Question: I am writing a simple function in 'cython' using 'numpy' but it seems that 'cython' is producing a ton of API while converting to 'C++'. Could anyone help me with the error? I did not find anything more in the 'cython' docs.
operations.pyx:
'''
import numpy as np
cimport numpy as np
import cython
cimport cython
@cython.boundscheck(False)
@cython.wraparound(False)
@cython.nonecheck(False)
def diff(np.ndarray[np.float64_t, ndim=2] a,
np.ndarray[np.float64_t, ndim=2] b):
cdef int cols = 100
cdef int rows = 100
for _ in range(1000):
for i in range(rows):
b[i, 0] = (a[i, 1] - a[i, cols - 1]) / 2
for i in range(1, cols - 1):
b[:, i] = (a[:, i + 1] - a[:, i - 1]) / 2
for i in range(rows):
b[i, cols - 1] = (a[i, 0] - a[i, cols - 2]) / 2
return
'''
I get almost the same speed in 'python' and 'cython'. If I change the column selection (':'), it becomes much worse (5x slower). could someone show me where the error might be?
html output from 'cython' annotation:

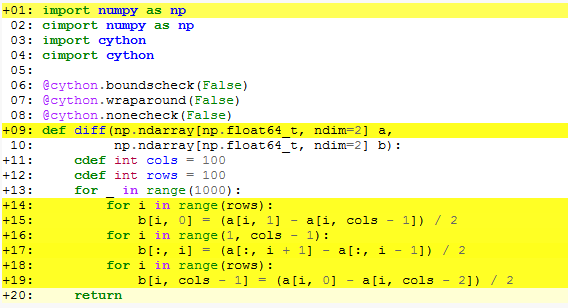
Answer: The loops use 'i' and 'j' (and '_') as python objects, try 'cdef'-ing them; for example here:
'''
cdef int cols = 100
cdef int rows = 100
cdef int i = 0
cdef int j = 0
'''
Since you do not do operations over '_', I think Cython handles it right and isn't needed to be cdef, but you could try (anyway it is just a line).